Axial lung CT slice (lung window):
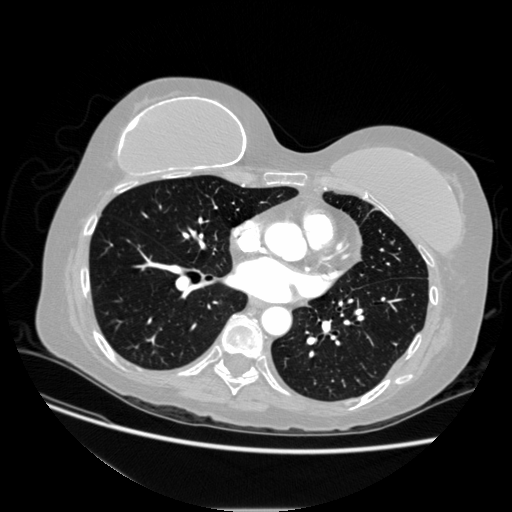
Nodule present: yes
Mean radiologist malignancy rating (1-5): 3